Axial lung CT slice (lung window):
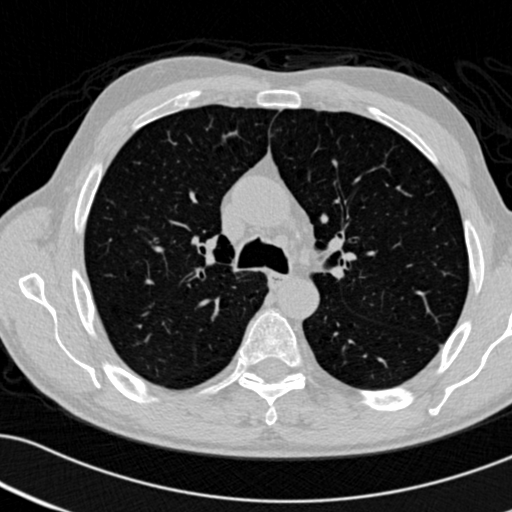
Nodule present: no